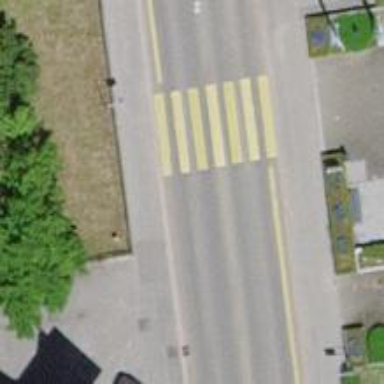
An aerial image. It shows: Zebra crossing on the road.